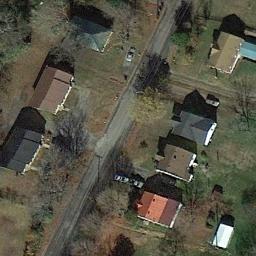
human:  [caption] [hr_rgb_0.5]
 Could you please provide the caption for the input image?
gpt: There are trees of different colors next to the medium-sized houses .

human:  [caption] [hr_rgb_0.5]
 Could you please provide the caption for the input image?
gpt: The medium residential area has some neatly arranged houses of different colors on the grass .

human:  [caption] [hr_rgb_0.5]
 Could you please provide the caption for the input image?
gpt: The medium residential is on the grass next to the road .

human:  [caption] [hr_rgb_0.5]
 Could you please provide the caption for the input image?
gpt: Many buildings of different shapes are in medium residential area .

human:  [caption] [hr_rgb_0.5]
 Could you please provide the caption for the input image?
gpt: There are some buildings on yellow lawns on the medium residential area .